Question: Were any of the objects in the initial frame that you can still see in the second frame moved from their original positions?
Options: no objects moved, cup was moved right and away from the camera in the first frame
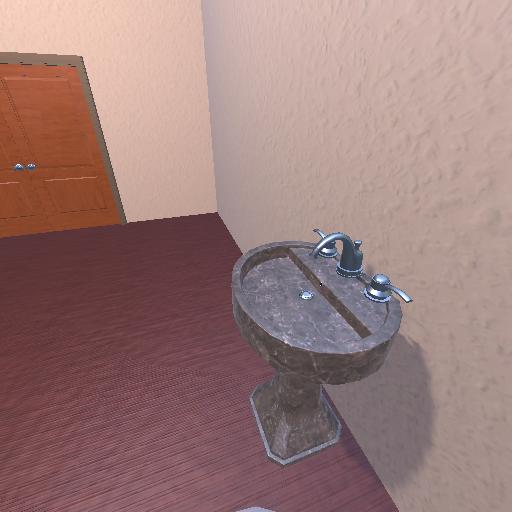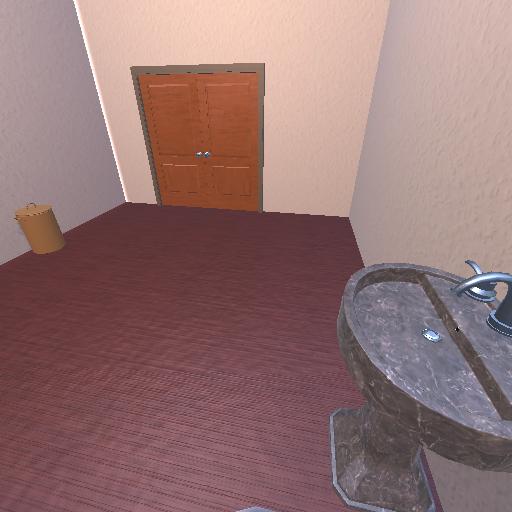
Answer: no objects moved